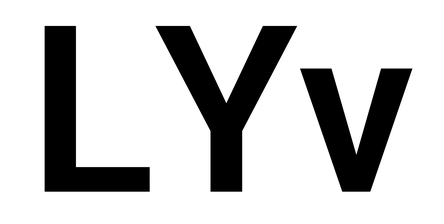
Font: Roboto_SemiBold